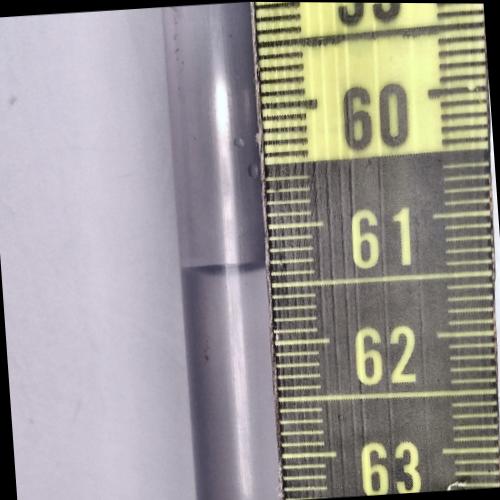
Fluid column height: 61.3 cm